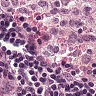
Metastatic tissue present: no